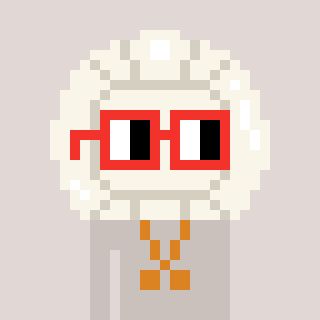
a pixel art character with square red glasses, a volleyball-shaped head and a foggrey-colored body on a warm background